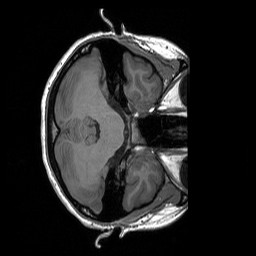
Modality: T1w
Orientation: axial
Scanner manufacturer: siemens
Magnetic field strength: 3 T
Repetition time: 1.76 s
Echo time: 0.0022 s